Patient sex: M
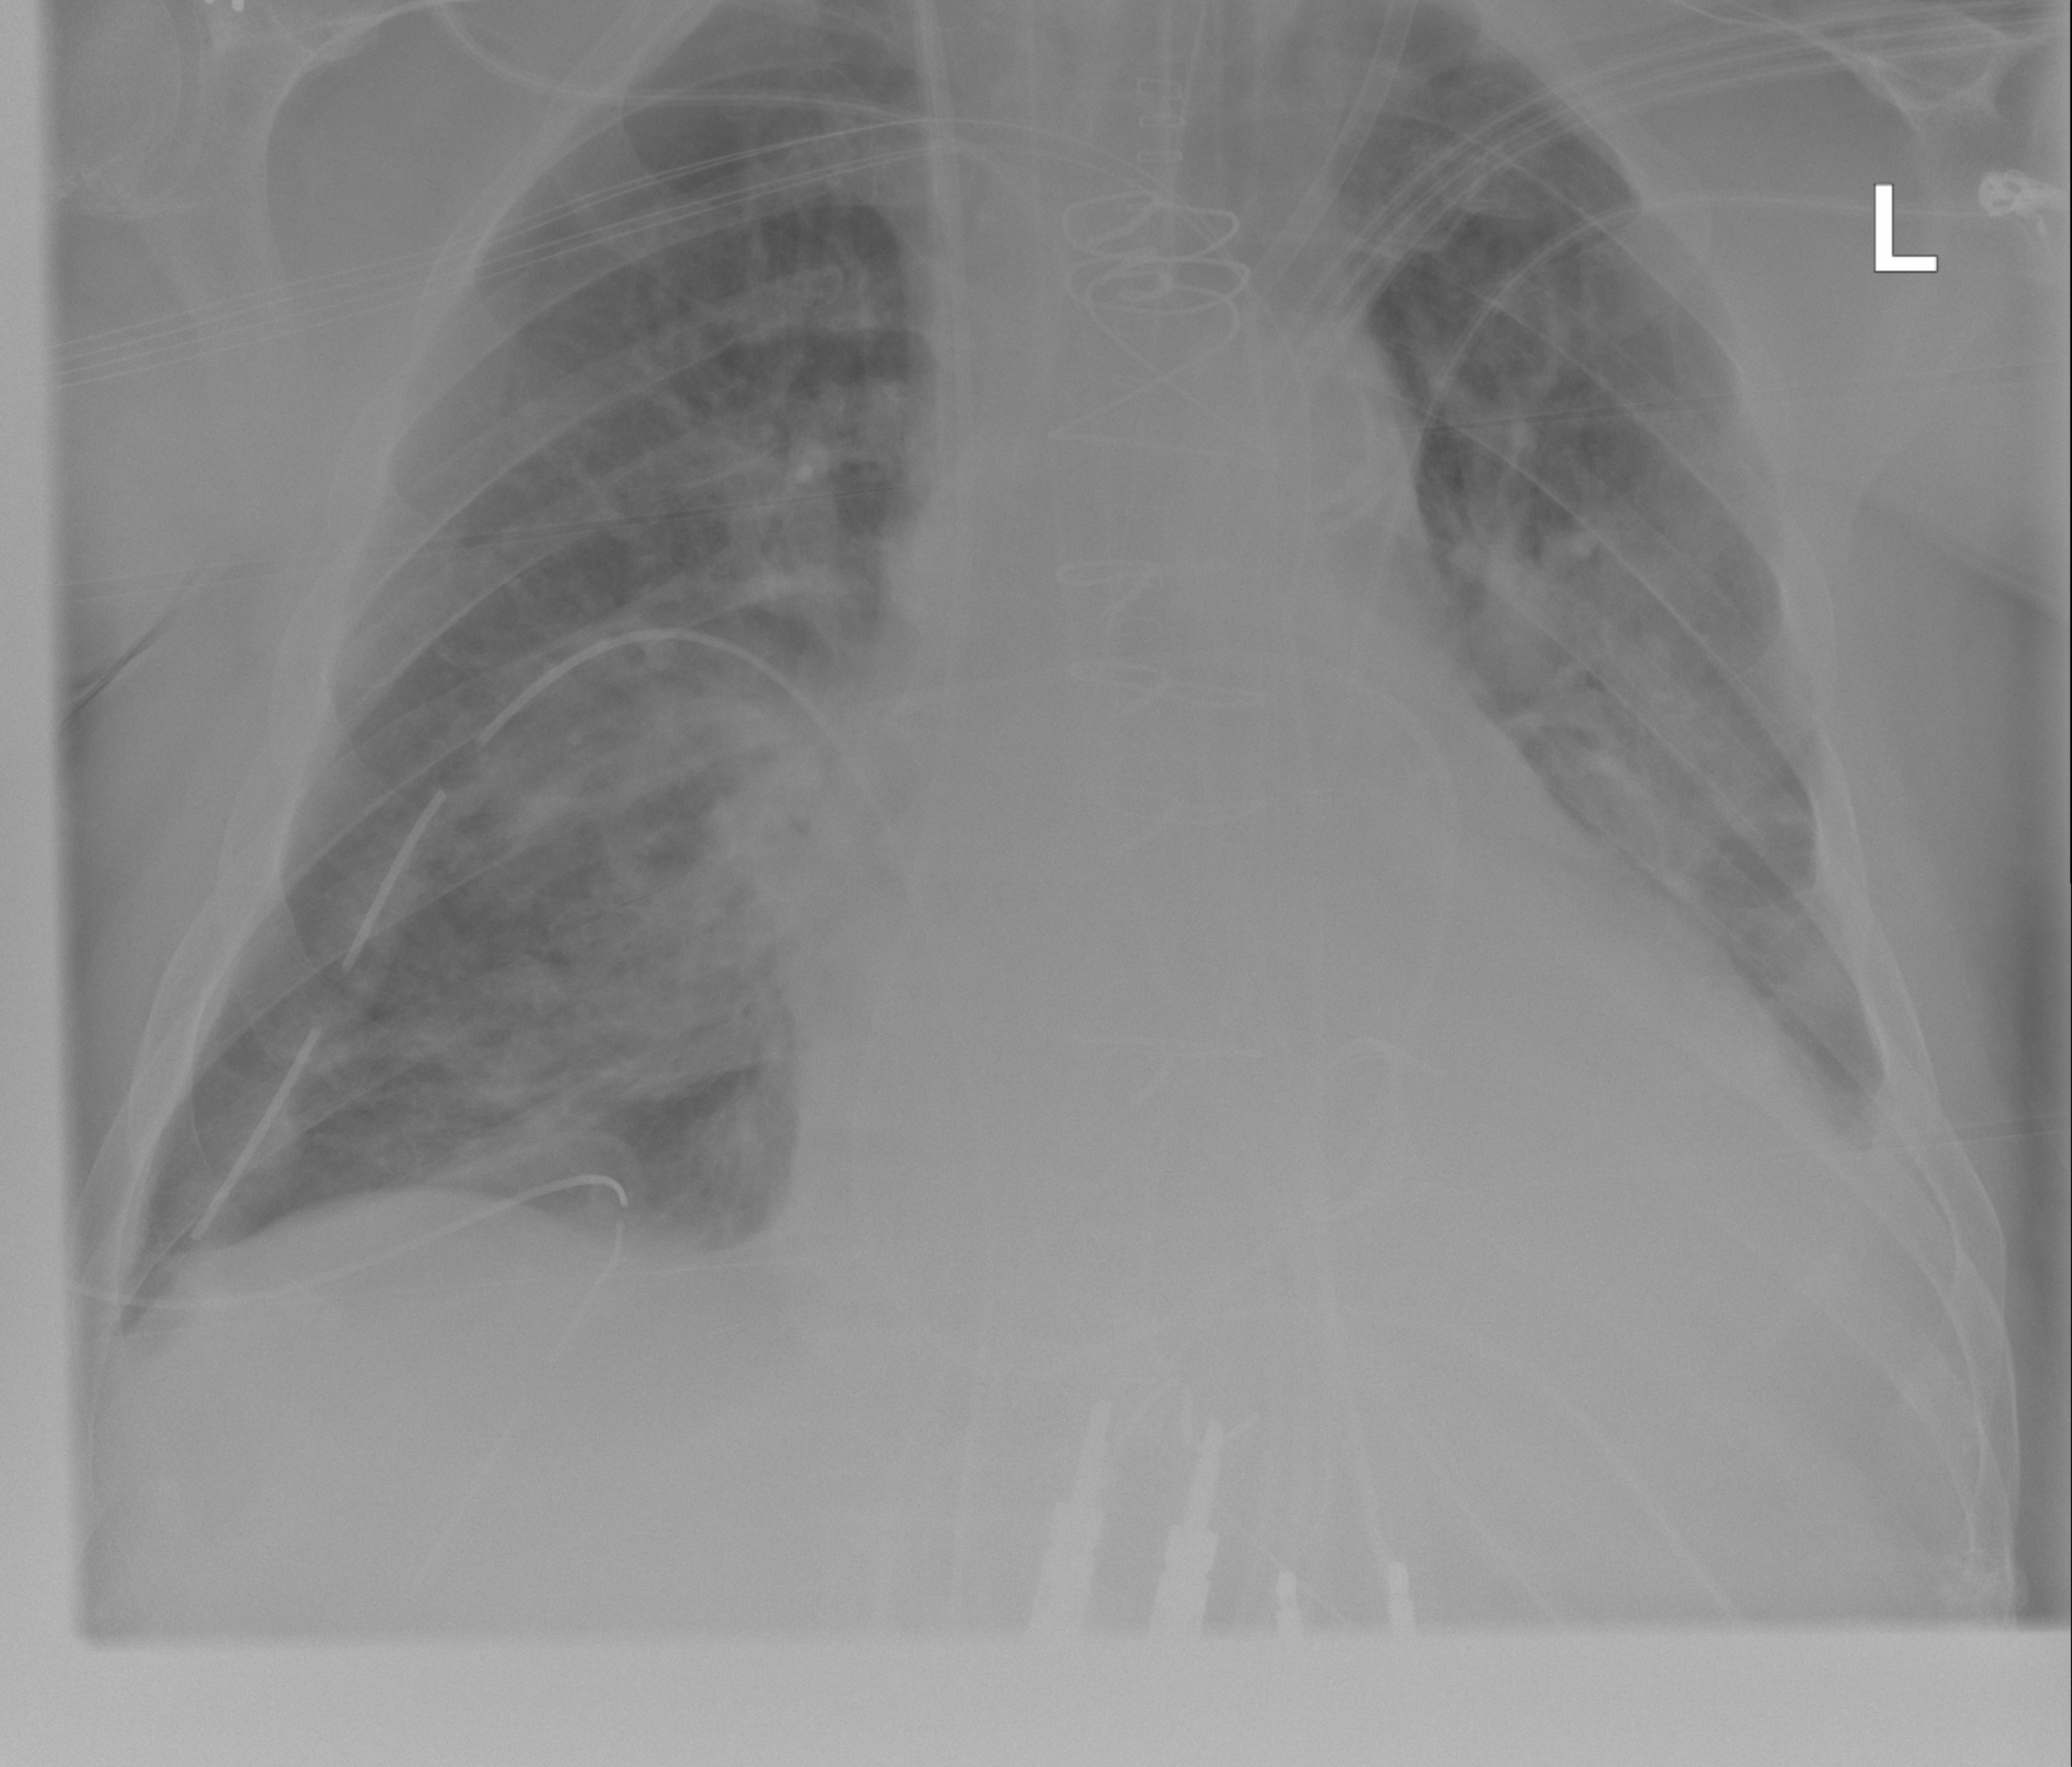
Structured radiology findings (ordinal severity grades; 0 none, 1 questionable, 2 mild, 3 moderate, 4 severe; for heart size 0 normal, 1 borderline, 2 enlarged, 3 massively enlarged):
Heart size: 2
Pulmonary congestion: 2
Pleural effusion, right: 0
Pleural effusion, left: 0
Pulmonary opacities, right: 2
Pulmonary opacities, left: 2
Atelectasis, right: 3
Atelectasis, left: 0